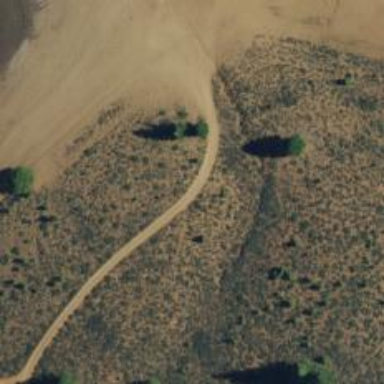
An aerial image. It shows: Path.